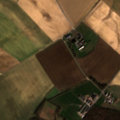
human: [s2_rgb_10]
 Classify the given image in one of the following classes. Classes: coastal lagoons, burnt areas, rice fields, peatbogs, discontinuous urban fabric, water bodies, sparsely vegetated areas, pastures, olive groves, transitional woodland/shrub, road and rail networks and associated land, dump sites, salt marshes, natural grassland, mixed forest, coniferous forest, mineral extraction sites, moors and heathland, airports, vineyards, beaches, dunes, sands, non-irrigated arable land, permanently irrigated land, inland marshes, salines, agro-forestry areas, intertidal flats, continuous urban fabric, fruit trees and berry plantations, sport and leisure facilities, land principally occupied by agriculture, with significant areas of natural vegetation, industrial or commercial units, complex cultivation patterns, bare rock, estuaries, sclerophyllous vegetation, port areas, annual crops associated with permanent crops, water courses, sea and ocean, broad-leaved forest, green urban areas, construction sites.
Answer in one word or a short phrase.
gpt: non-irrigated arable land, broad-leaved forest